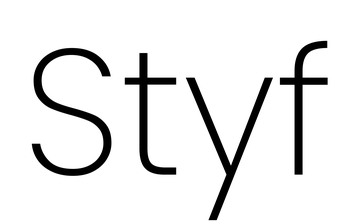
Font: Poppins-ExtraLight